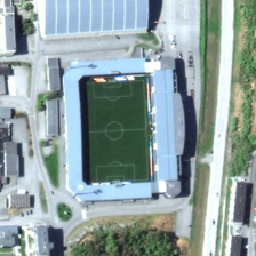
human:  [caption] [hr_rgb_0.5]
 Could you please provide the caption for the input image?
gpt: Blue buildings surround the green football field along the gray road

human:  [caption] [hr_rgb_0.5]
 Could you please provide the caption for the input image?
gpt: Green football field around blue buildings

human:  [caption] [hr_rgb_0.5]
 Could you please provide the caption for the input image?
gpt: Blue building surrounds green football field next to grey Road

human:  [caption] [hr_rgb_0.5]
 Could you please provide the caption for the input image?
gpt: The blue buildings surround the green football field near the grey road

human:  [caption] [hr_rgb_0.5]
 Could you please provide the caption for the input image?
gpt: The blue buildings surround the green football field Next to the gray road